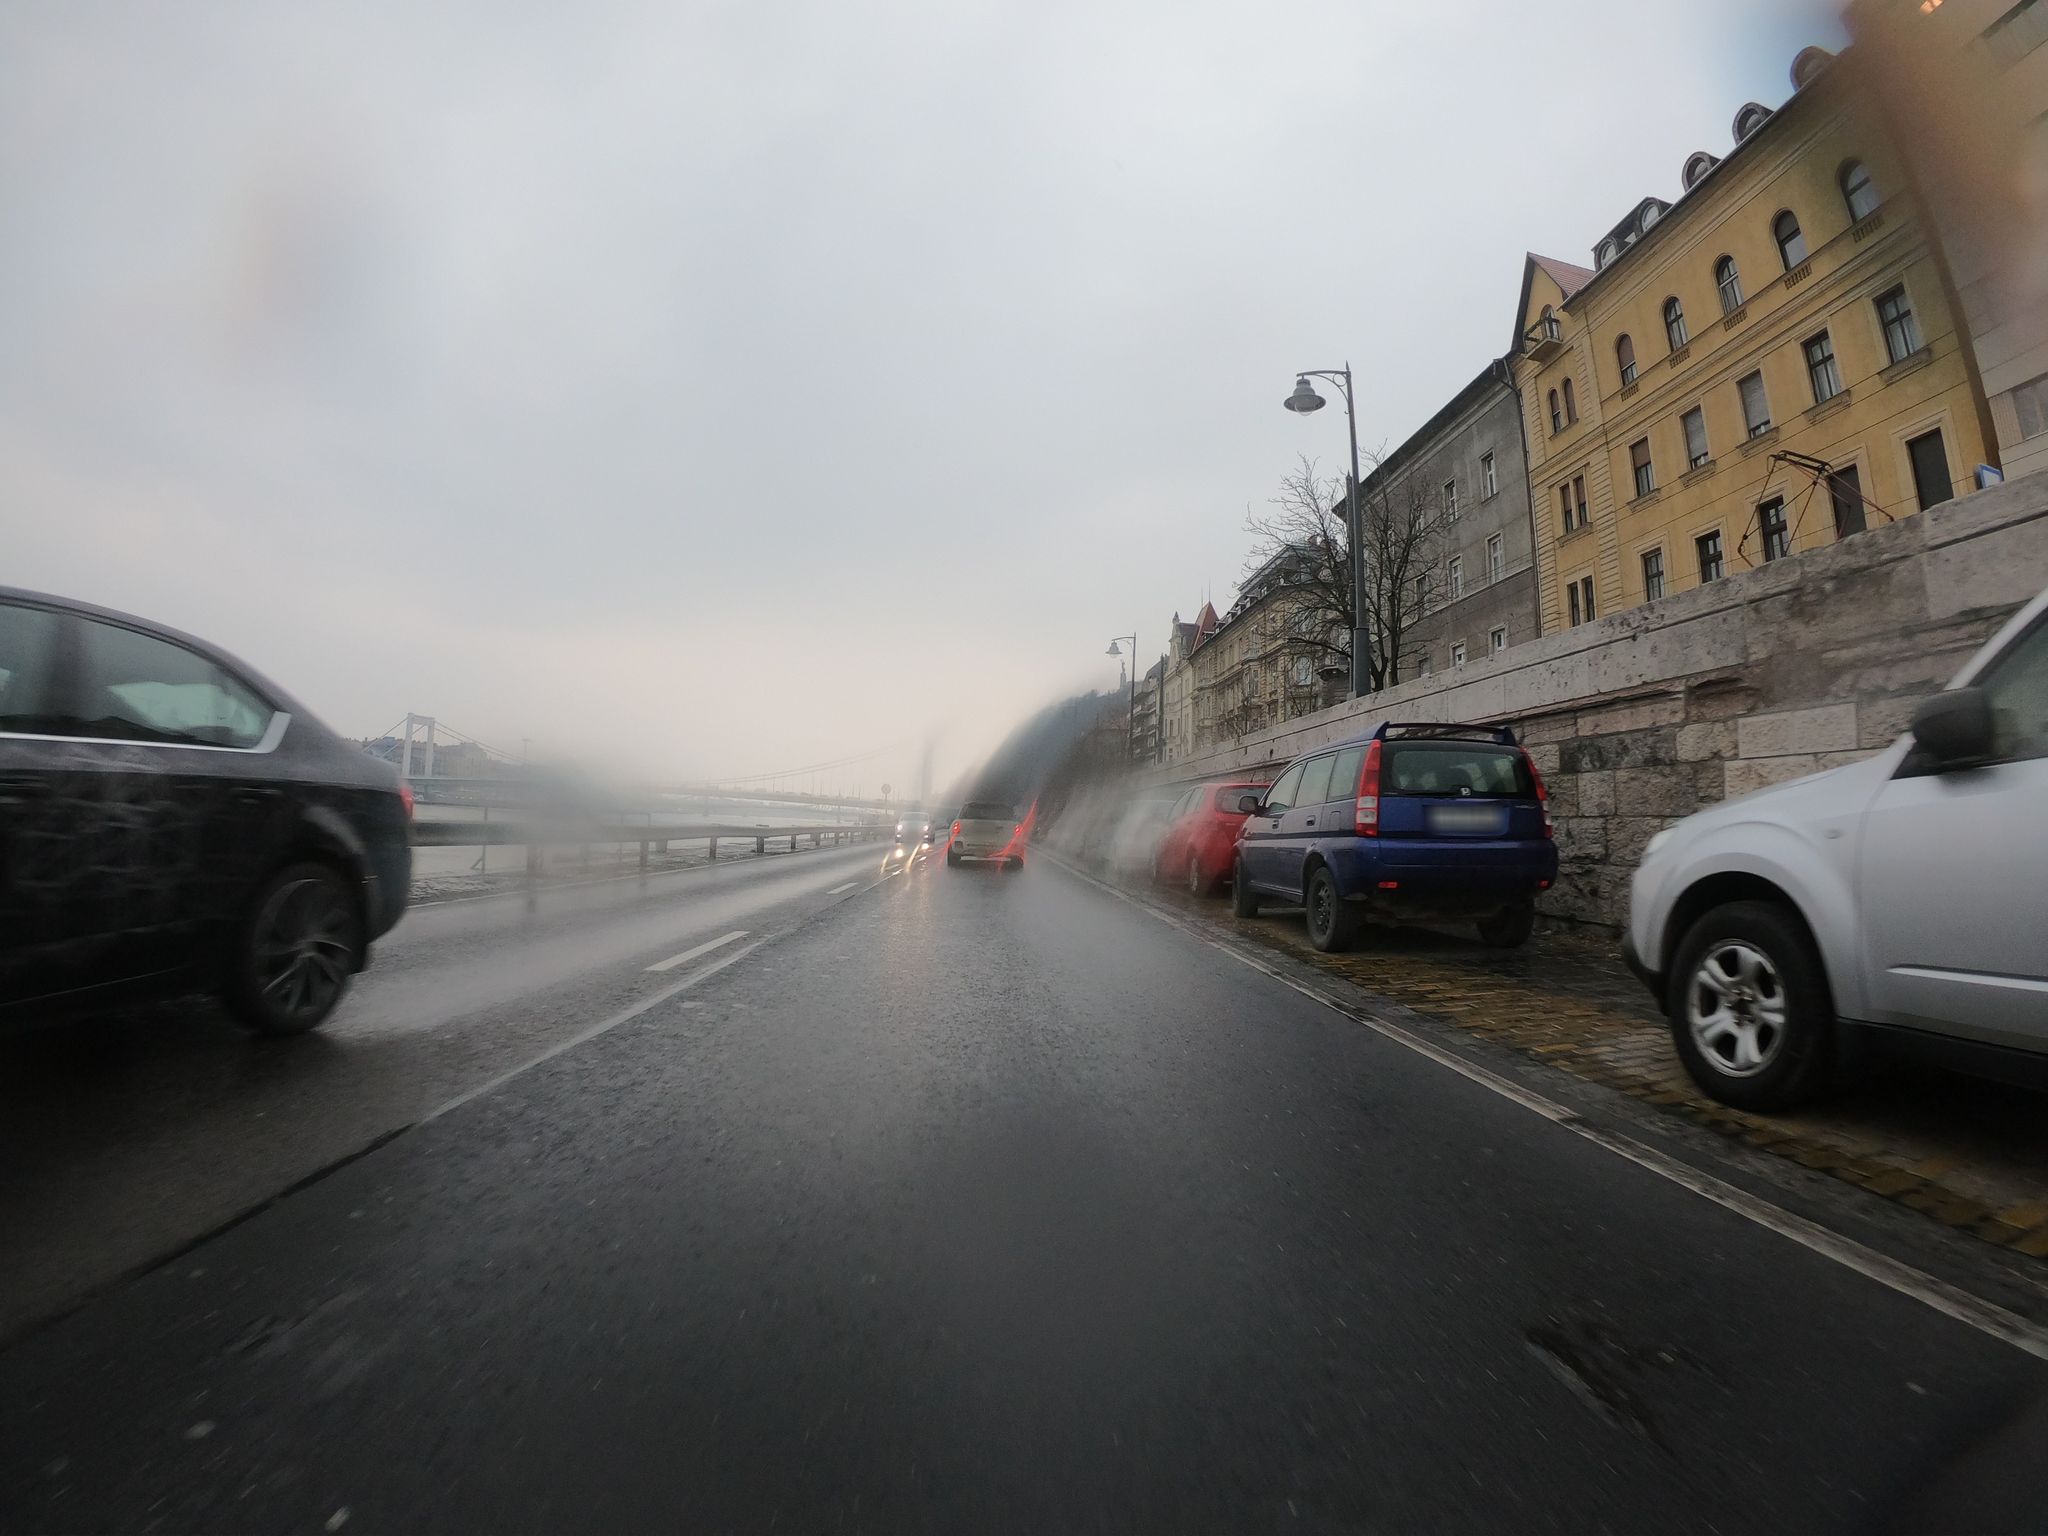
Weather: snowy
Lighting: day
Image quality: good
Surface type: driving surface
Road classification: secondary
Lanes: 2
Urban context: urban centre
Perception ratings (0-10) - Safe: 2.91, Lively: 5.94, Beautiful: 5.73, Boring: 3.94, Depressing: 2.96, Wealthy: 7.72